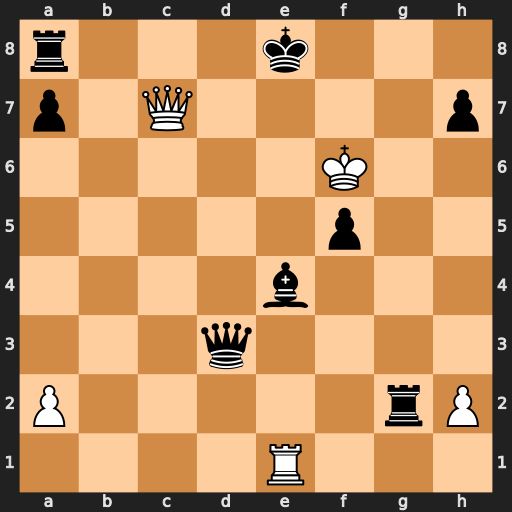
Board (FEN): r3k3/p1Q4p/5K2/5p2/4b3/3q4/P5rP/4R3
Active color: w
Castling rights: q
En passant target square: -
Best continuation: Qe7#